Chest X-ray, PA view. Patient: 44 years old, sex F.
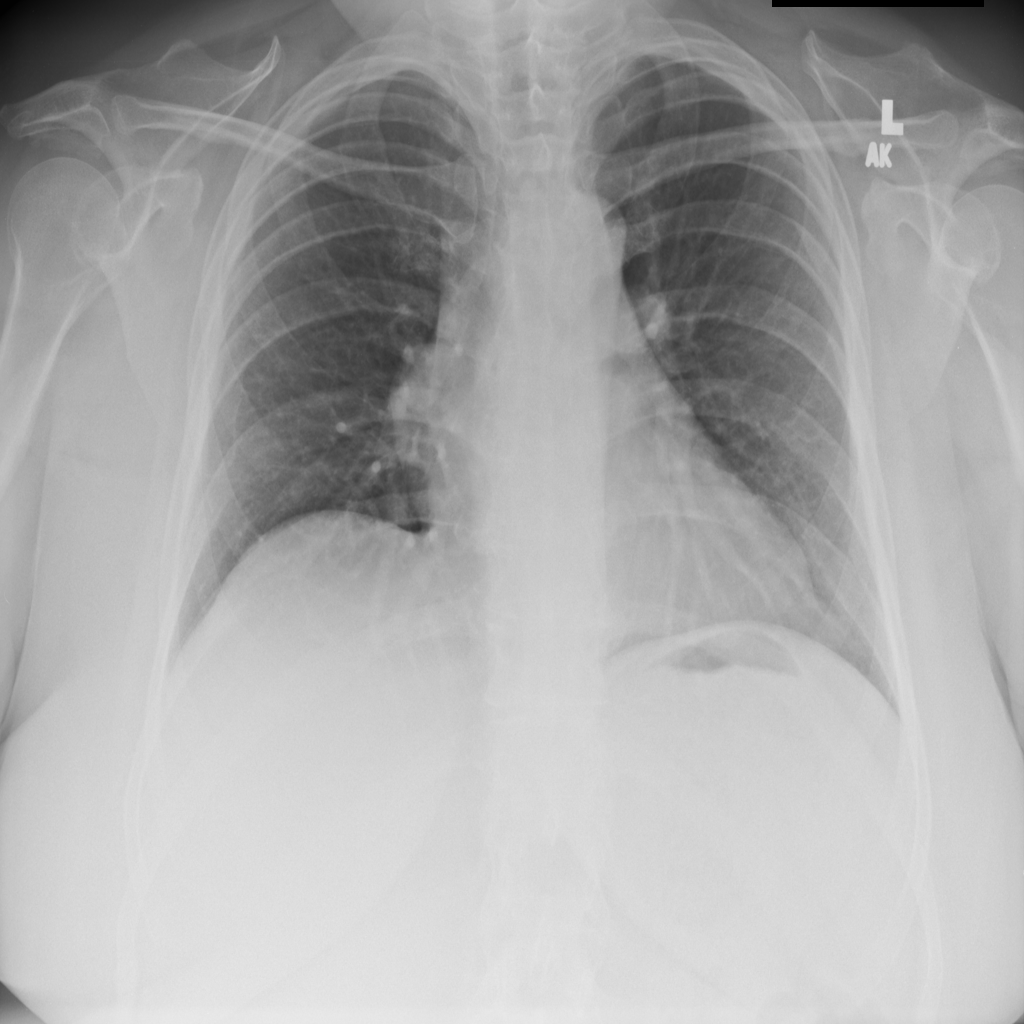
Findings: No Finding